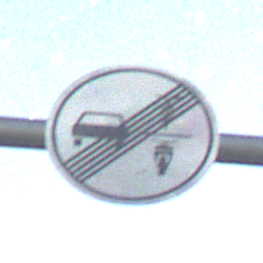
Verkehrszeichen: EndeVerbotUeberholenEinspurigeFahrzeuge
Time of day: Night
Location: Outdoor (Nature)
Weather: Clear
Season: NotSpecified
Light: Natural